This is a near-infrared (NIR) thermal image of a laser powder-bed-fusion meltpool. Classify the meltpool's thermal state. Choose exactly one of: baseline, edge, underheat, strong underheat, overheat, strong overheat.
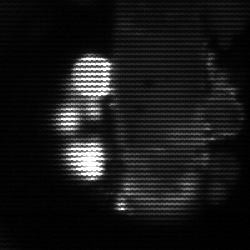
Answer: strong underheat